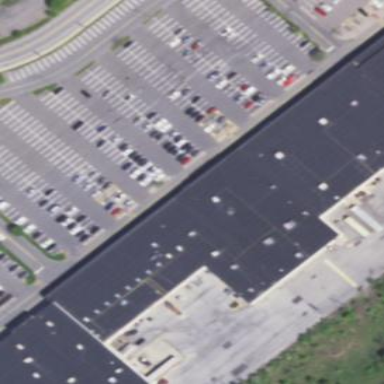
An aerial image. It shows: Parking area.